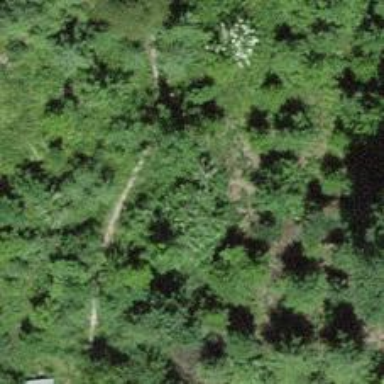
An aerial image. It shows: Unpaved path.